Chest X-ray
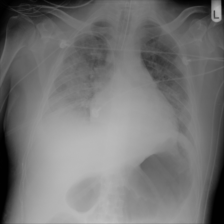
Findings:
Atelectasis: negative
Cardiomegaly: negative
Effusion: negative
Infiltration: positive
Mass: negative
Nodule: negative
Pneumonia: negative
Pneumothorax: negative
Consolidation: negative
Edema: negative
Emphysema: negative
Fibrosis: negative
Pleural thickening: negative
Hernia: negative